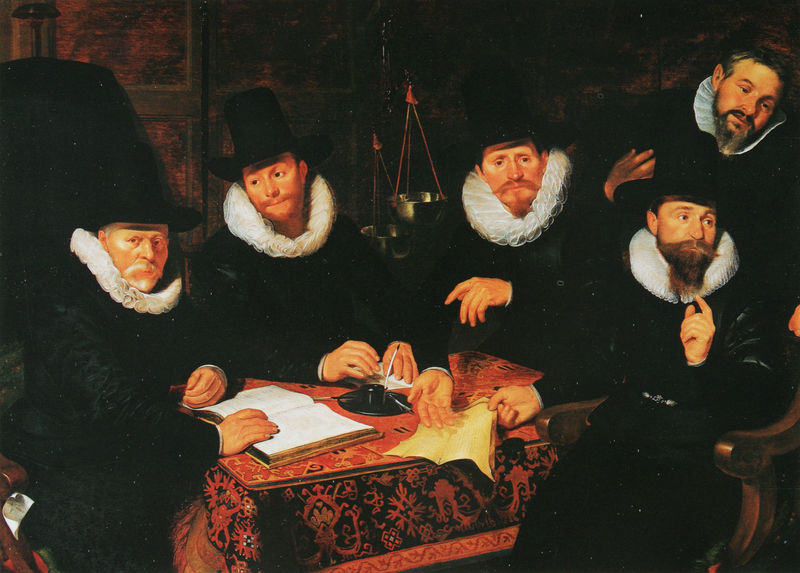
Titel: Vier Regenten der Groot-Kramergild
Künstler: Werner van den Valckert
Standort: Berlin
Institution: Staatliche Museen Preußischer Kulturbesitz, Gemäldegalerie
Schlagwörter: blue, chair, hands, hat, lamp, men, people, red, white, black, collar, dark, discussion, gold, gray, group, lace, meeting, old, painting, portrait, room, sitting, table, talk, talking, wall, oil painting, picture, stuhl, feather, classic, classical, man, rubens, netherlands, eyes, important, paper, colar, color, shadow, hats, beard, faces, pen, quill, writing, photo, drape, männer, clothes, history, ink, thinking, bart, cloth, fingers, book, paint, dutch, papier, tablecloth, pointing, orient, darkness, rich, bible, gesture, oriental, boys, mustache, moustache, guild, five, measure, teppich, expressions, buch, sign, listen, zylinder, wealthy, flemish, beards, inside, sessel, scales, 16th century, register, 5, rembrandt, arguing, lawyer, elizabethan, rat, treaty, invitation, signing, parchment, 17th century, rennaisance, regal, artwork, document, frill, contract, a, collars, pilgram, tischdecke, caucasian, mustaches, paining, chatting, lawyers, smart, agreement, council, ink well, 1600's, rüschen, ruffs, rembrandth, ampel, ampeln, tinte, ruffled collar, elders, white men, tradional, weights